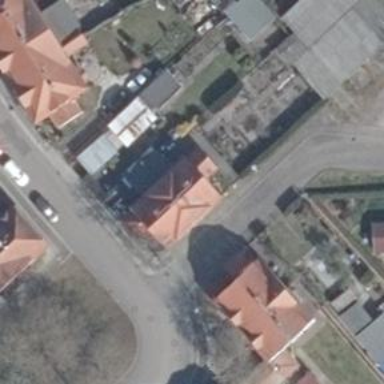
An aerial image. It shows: Gabled house with red roof.